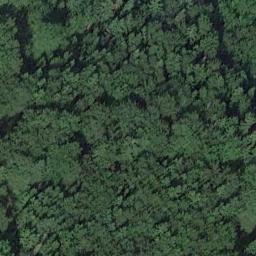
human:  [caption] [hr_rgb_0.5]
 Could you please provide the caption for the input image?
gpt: The forest is full of green trees .

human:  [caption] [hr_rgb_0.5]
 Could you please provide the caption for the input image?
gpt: This is a dense forest .

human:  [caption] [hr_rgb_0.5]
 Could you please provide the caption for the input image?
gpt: A large dense mixed dark green and light green forest .

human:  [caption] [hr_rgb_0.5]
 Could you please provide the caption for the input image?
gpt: The forest has a lot of dense conifers and other trees .

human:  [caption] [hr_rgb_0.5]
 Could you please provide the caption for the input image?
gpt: A dense forest with many green trees .